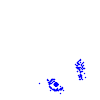
Particle: electron